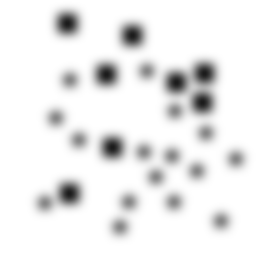
Squares: 8
Triangles: 0
Stars: 16
Total shapes: 24